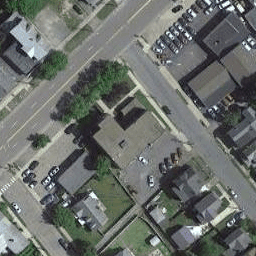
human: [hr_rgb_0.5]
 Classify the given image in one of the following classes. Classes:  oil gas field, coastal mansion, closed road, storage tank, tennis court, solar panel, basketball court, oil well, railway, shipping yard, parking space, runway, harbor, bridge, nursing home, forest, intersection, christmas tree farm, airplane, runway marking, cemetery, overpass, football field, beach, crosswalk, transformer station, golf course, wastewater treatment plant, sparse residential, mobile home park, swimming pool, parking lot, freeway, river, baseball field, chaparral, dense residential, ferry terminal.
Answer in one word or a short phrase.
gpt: nursing home